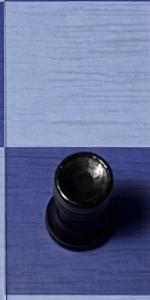
Label: Rook_Black